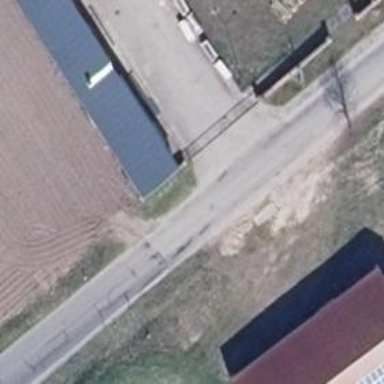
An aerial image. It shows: Secondary road with asphalt surface.